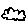
Label: cloud